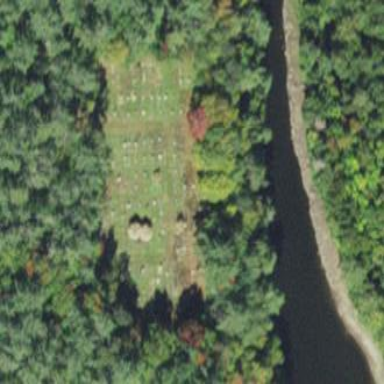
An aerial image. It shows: Cemetery.